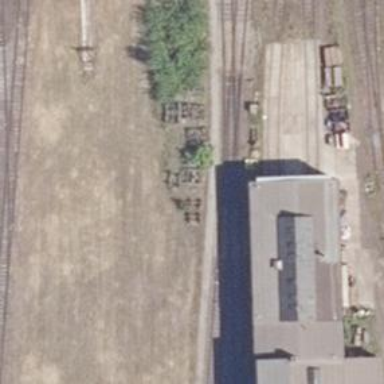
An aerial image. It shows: Railway switch.